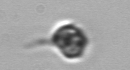
Label: flagellate